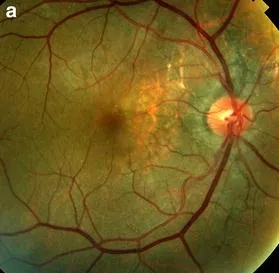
Multimodal imaging findings of angioid streaks at baseline visit. Color.
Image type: ophthalmic_imaging (fundus_photograph)